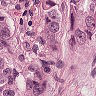
Metastatic tissue present: yes